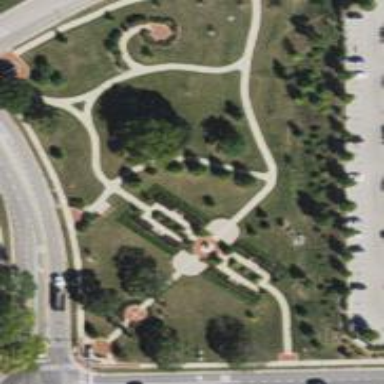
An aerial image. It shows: Lovely park for leisure and relaxation.